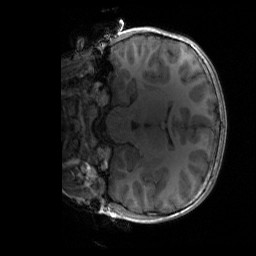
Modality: T1w
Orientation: coronal
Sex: male
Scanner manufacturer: siemens
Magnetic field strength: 3 T
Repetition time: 1.9 s
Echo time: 0.00243 s